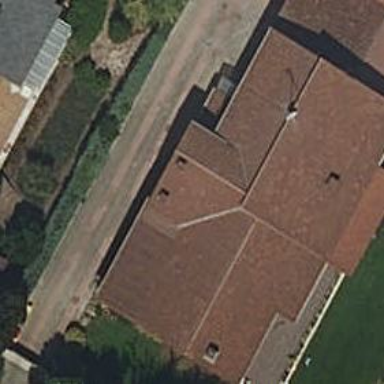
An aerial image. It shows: Simple house.